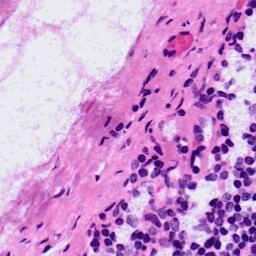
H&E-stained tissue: LymphNode